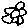
Label: flower